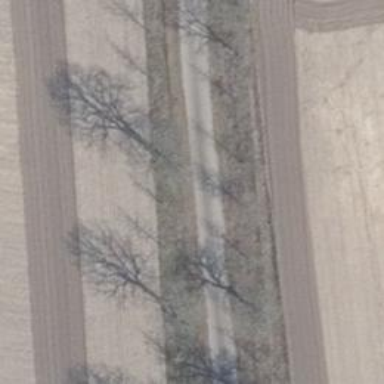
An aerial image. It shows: Row of trees in natural setting.